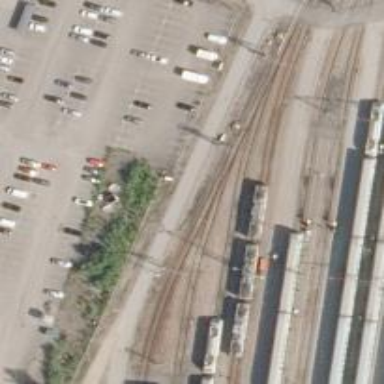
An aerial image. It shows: Railway signal.